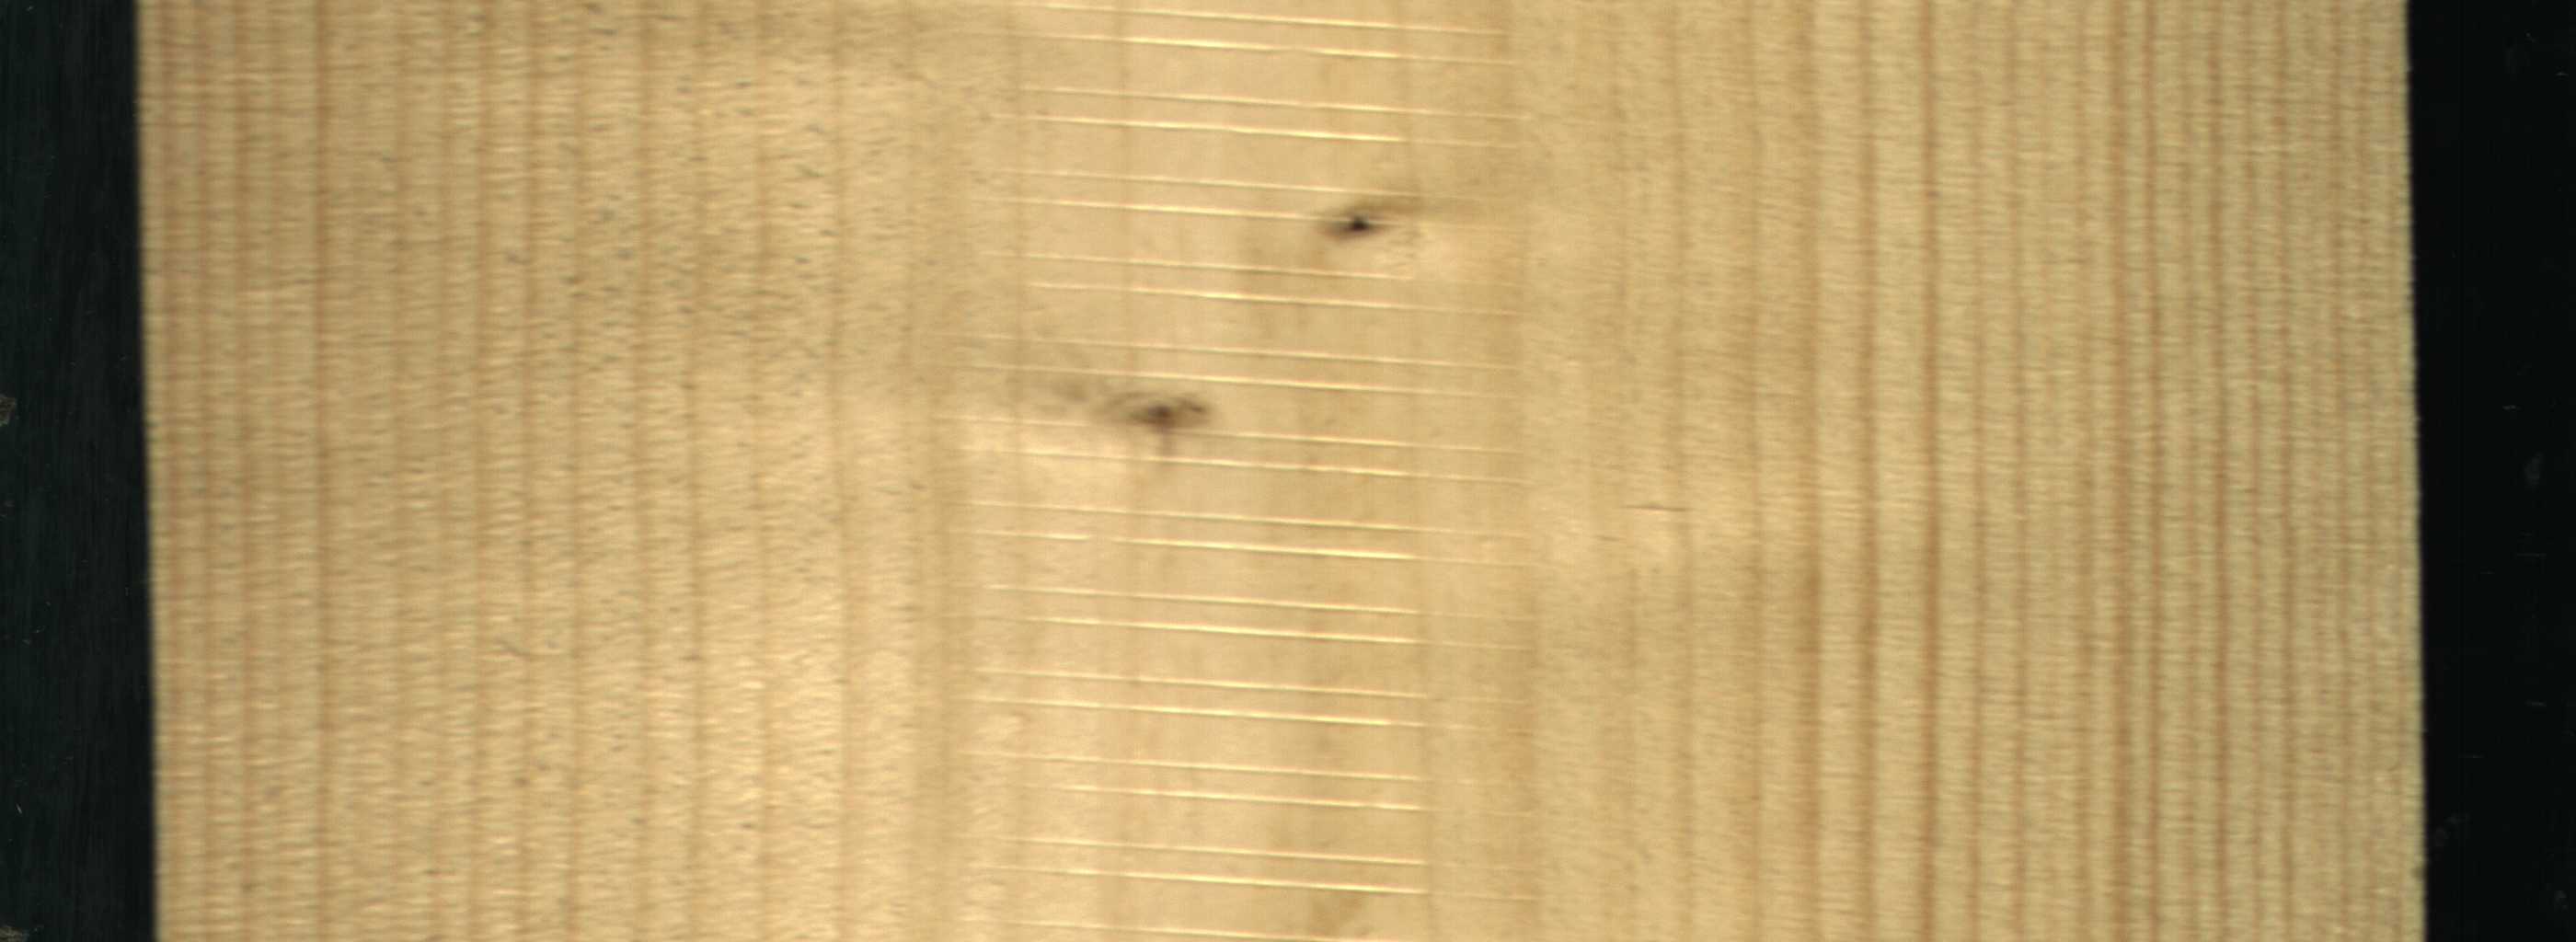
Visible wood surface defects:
Live_Knot
Live_Knot